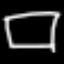
Label: square